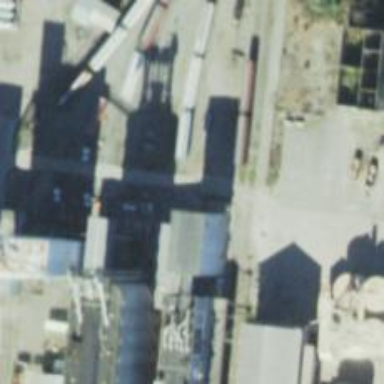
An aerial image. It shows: Railway yard in service.